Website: bh-photo
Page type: address-validator
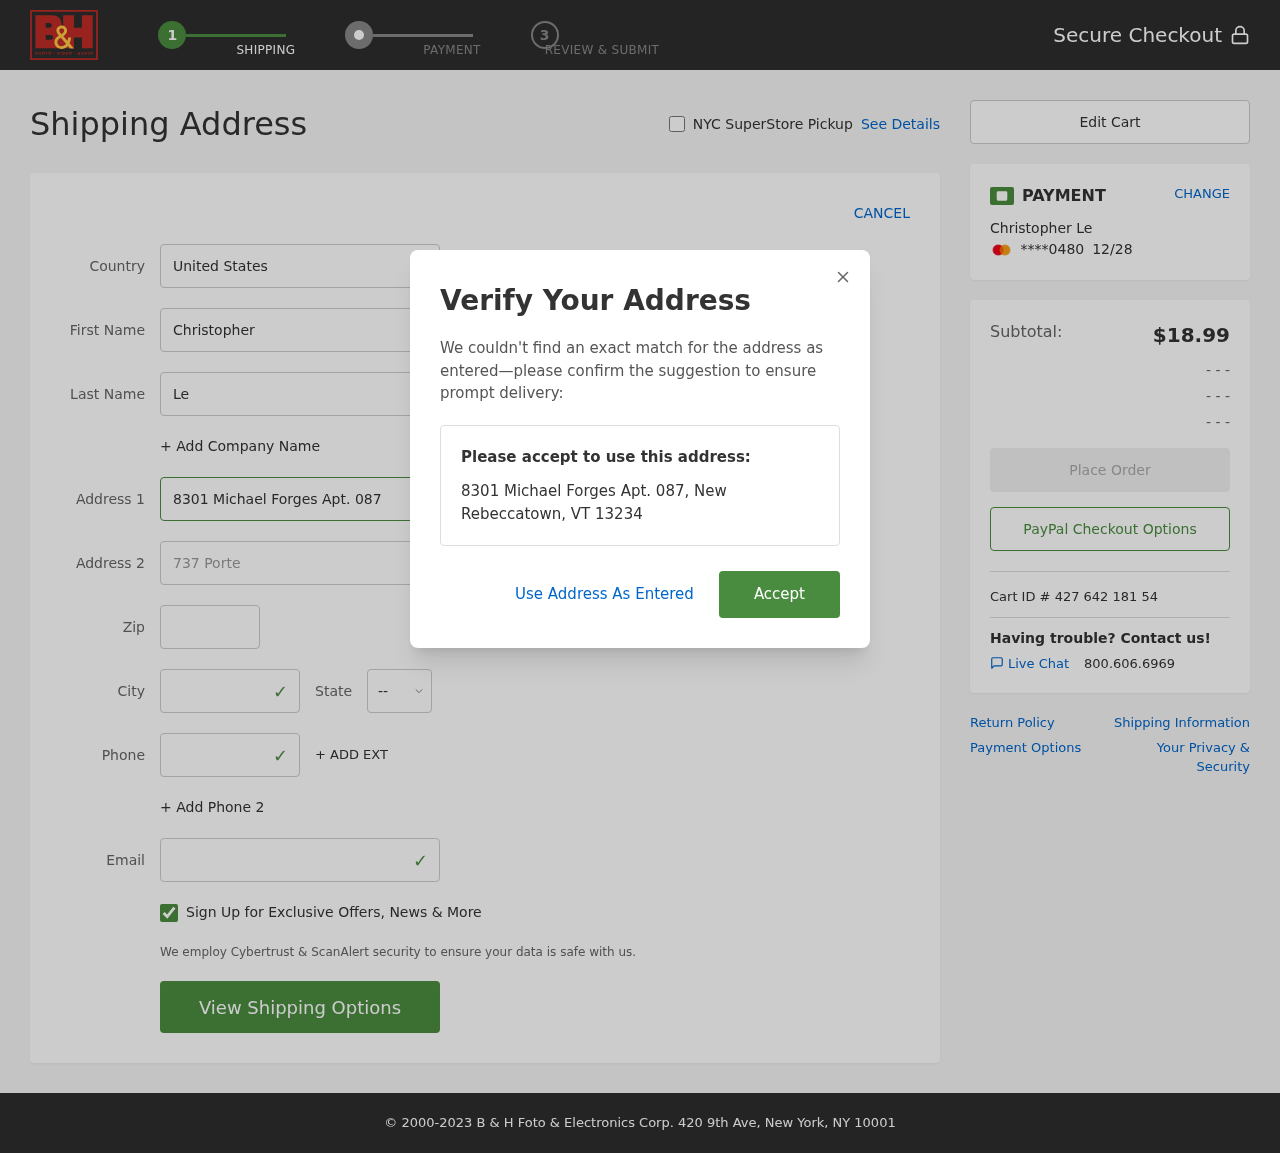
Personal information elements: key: PII_CARD_EXPIRY
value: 12/28
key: PII_CARD_LAST4
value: ****0480
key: PII_CITY
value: New Rebeccatown
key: PII_COUNTRY
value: United States
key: PII_EMAIL
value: cle@gmail.com
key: PII_FIRSTNAME
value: Christopher
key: PII_FULLNAME
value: Christopher Le
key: PII_LASTNAME
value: Le
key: PII_PHONE
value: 3393828196
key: PII_POSTCODE
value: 13234
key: PII_STATE_ABBR
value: VT
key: PII_STREET
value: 8301 Michael Forges Apt. 087
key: PII_STREET2
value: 737 Porter Flat Apt. 909
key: PII_CITY_STATE_ZIP
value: New Rebeccatown, VT 13234
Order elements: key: ORDER_SUBTOTAL
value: $18.99
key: ORDER_ID
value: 427 642 181 54